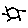
Label: sun